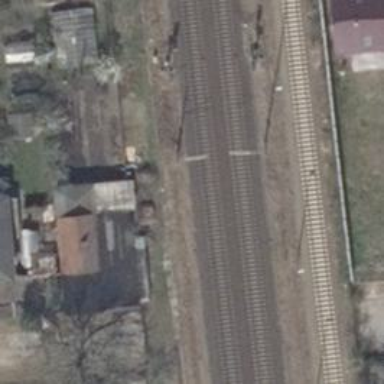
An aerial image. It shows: Railway milestone with catenary mast.